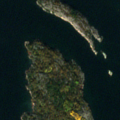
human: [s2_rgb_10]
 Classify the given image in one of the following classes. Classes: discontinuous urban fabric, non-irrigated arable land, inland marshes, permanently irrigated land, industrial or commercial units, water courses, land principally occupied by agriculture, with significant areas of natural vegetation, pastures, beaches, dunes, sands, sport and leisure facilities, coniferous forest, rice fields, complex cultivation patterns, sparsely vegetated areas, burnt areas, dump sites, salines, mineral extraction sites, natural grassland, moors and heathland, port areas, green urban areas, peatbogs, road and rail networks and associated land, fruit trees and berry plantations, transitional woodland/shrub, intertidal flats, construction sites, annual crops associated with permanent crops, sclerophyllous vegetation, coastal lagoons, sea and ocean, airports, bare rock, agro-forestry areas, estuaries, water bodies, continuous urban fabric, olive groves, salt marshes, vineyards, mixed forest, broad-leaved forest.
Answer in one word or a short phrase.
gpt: broad-leaved forest, sea and ocean